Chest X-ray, AP view. Patient: 53 years old, sex M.
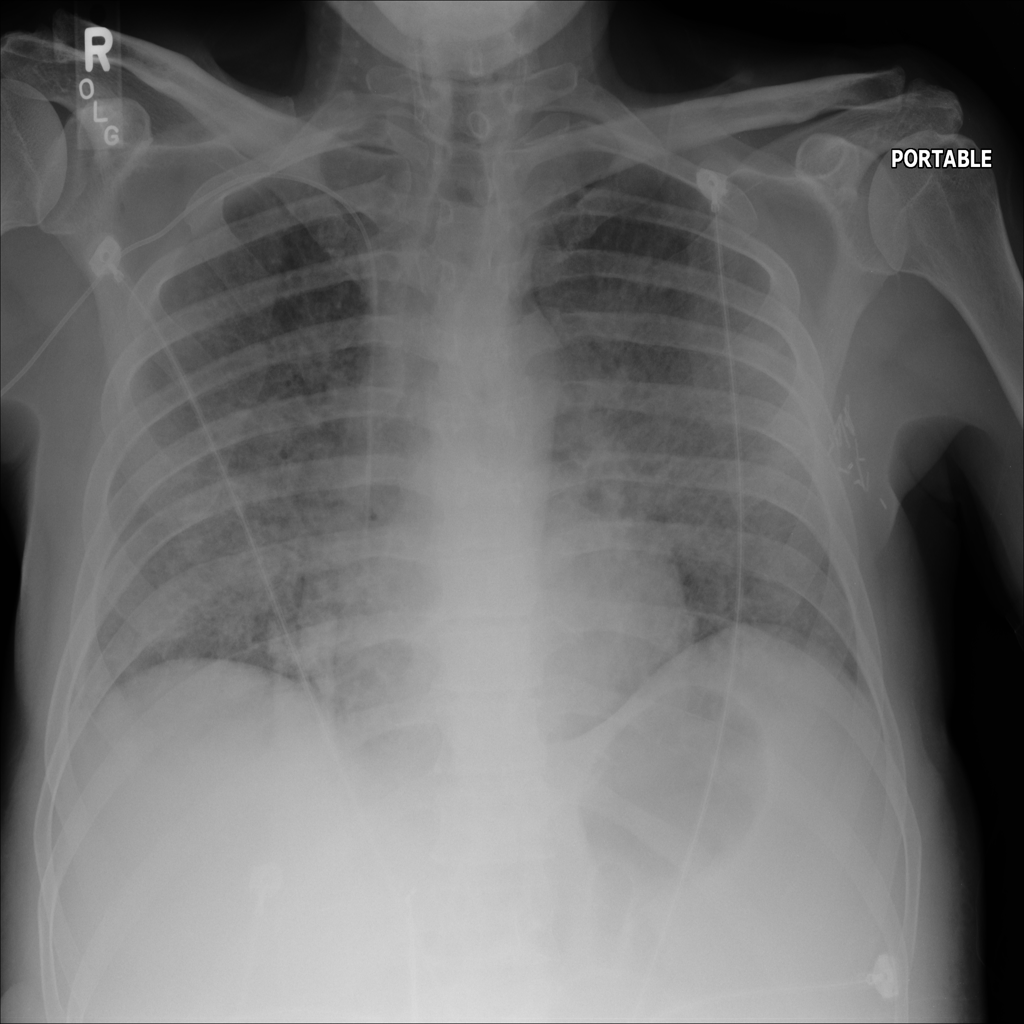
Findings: No Finding